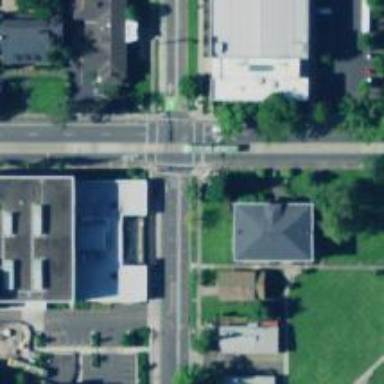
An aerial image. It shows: Solid stop line on the road marking.